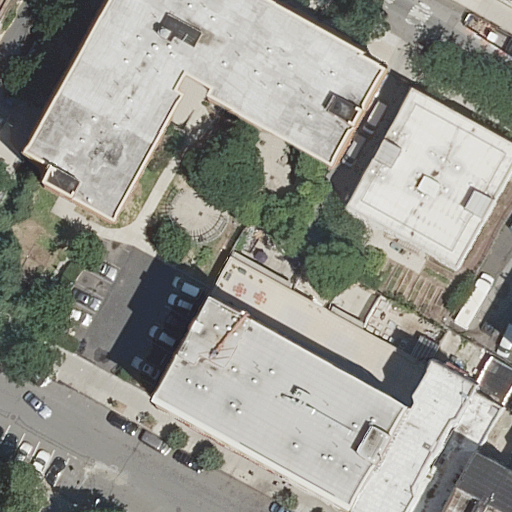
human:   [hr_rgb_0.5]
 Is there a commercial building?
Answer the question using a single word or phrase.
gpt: no

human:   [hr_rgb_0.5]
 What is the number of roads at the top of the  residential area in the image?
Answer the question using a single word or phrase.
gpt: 4

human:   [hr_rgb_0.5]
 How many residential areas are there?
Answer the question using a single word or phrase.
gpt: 1

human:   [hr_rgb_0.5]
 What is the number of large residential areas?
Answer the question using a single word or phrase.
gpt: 0

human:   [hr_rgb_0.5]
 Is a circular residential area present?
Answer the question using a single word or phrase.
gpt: no

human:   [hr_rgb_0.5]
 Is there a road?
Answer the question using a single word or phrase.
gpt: yes

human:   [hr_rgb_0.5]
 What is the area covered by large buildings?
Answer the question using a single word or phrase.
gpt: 3140m2

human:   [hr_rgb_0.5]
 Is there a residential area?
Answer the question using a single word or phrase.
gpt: yes

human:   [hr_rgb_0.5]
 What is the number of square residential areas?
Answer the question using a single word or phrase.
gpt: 0

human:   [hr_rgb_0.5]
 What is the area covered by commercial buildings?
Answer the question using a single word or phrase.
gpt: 0m2

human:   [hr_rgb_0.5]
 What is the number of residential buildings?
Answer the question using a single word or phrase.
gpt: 7

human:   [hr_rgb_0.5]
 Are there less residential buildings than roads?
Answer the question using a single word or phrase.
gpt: no

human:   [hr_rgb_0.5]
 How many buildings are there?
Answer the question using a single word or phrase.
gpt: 7

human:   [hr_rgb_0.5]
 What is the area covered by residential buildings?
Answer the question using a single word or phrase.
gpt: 3542m2

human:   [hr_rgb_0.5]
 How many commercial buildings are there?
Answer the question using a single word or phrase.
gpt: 0

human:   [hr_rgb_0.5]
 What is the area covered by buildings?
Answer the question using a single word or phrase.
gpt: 3542m2

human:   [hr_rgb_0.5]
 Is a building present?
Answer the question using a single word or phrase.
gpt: yes

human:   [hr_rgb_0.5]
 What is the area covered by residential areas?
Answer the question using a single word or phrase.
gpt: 0m2

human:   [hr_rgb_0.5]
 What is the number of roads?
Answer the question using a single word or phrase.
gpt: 4

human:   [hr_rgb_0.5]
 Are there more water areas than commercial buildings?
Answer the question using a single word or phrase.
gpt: no

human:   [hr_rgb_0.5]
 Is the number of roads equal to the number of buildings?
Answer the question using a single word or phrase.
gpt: no

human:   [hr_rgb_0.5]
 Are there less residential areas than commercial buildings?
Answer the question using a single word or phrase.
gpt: no

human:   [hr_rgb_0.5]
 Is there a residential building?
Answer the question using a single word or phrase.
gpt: yes

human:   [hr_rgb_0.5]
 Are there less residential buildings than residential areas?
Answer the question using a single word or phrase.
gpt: no

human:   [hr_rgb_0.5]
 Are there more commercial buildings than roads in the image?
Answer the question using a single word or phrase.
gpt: no

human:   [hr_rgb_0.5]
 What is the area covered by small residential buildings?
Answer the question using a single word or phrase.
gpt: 109m2

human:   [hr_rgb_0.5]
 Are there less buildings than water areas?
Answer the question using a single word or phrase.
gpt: no

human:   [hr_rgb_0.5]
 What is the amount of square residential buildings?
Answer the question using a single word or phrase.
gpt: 0

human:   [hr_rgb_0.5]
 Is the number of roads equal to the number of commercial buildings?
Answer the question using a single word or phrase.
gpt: no

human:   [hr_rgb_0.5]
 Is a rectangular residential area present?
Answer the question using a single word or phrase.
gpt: yes

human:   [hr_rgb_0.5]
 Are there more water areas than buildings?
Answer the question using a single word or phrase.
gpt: no

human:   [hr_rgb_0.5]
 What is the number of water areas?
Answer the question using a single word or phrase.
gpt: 0

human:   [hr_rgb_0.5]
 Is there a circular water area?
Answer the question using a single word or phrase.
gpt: no

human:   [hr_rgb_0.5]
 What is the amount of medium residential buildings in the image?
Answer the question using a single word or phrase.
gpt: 1

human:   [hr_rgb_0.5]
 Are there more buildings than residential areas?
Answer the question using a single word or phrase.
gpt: yes

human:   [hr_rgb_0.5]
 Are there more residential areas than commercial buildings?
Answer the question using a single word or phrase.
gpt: yes

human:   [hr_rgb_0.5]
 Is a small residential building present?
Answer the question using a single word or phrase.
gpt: yes

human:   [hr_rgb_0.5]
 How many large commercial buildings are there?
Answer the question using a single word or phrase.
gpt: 0

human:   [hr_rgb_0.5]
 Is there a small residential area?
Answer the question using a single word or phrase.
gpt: yes

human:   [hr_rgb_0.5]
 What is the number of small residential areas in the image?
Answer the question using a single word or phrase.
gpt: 1

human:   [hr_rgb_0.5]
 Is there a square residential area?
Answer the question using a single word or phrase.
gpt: no

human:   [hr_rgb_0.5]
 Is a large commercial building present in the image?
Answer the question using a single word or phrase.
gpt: no

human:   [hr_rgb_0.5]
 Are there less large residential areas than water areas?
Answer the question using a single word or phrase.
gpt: no

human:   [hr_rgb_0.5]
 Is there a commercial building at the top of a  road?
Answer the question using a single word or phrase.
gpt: no

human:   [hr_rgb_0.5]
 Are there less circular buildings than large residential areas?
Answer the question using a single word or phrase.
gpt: no

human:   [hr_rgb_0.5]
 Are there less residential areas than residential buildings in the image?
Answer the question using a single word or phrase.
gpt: yes

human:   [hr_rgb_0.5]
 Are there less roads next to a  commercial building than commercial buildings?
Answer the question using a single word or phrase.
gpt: no

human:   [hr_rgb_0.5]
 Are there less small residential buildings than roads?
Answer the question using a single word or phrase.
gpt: no

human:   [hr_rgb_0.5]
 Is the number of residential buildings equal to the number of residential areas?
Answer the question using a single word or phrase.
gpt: no

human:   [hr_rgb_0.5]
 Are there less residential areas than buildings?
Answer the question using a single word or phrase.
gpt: yes

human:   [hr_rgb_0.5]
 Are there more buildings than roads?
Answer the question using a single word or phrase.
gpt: yes

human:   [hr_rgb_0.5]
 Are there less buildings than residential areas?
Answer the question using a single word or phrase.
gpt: no

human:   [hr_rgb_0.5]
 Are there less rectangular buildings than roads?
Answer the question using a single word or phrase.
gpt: no

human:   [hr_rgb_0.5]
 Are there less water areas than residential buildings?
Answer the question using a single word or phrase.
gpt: yes

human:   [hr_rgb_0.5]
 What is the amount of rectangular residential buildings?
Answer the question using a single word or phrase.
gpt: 4

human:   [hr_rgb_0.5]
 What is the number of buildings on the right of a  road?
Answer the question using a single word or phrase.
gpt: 7

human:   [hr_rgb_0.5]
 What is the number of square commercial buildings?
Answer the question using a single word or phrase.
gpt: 0

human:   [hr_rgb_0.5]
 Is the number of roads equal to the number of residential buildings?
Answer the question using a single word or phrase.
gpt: no

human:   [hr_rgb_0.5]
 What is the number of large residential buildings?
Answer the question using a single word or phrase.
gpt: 2

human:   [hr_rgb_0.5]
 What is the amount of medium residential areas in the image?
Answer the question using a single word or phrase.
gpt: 0

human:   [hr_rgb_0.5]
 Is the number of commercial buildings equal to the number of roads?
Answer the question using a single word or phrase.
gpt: no

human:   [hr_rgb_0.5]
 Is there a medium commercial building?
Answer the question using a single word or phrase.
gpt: no

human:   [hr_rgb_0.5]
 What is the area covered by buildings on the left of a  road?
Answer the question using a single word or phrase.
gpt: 3140m2

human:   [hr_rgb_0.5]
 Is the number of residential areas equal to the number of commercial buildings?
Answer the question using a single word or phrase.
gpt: no